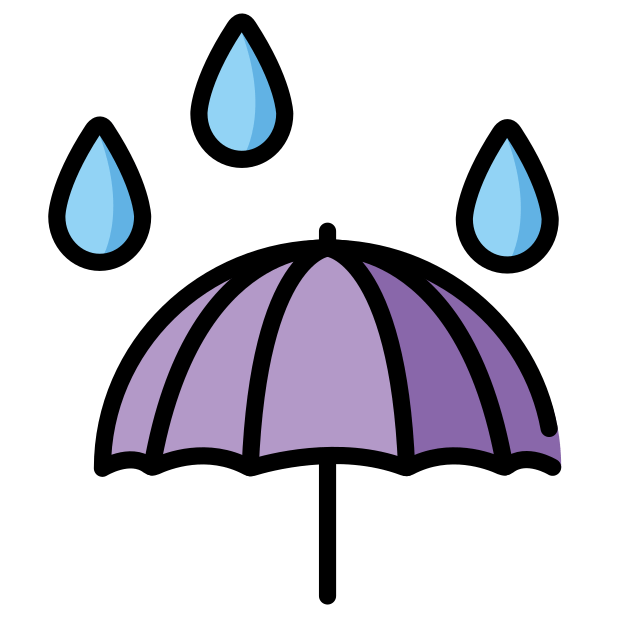
umbrella with rain drops